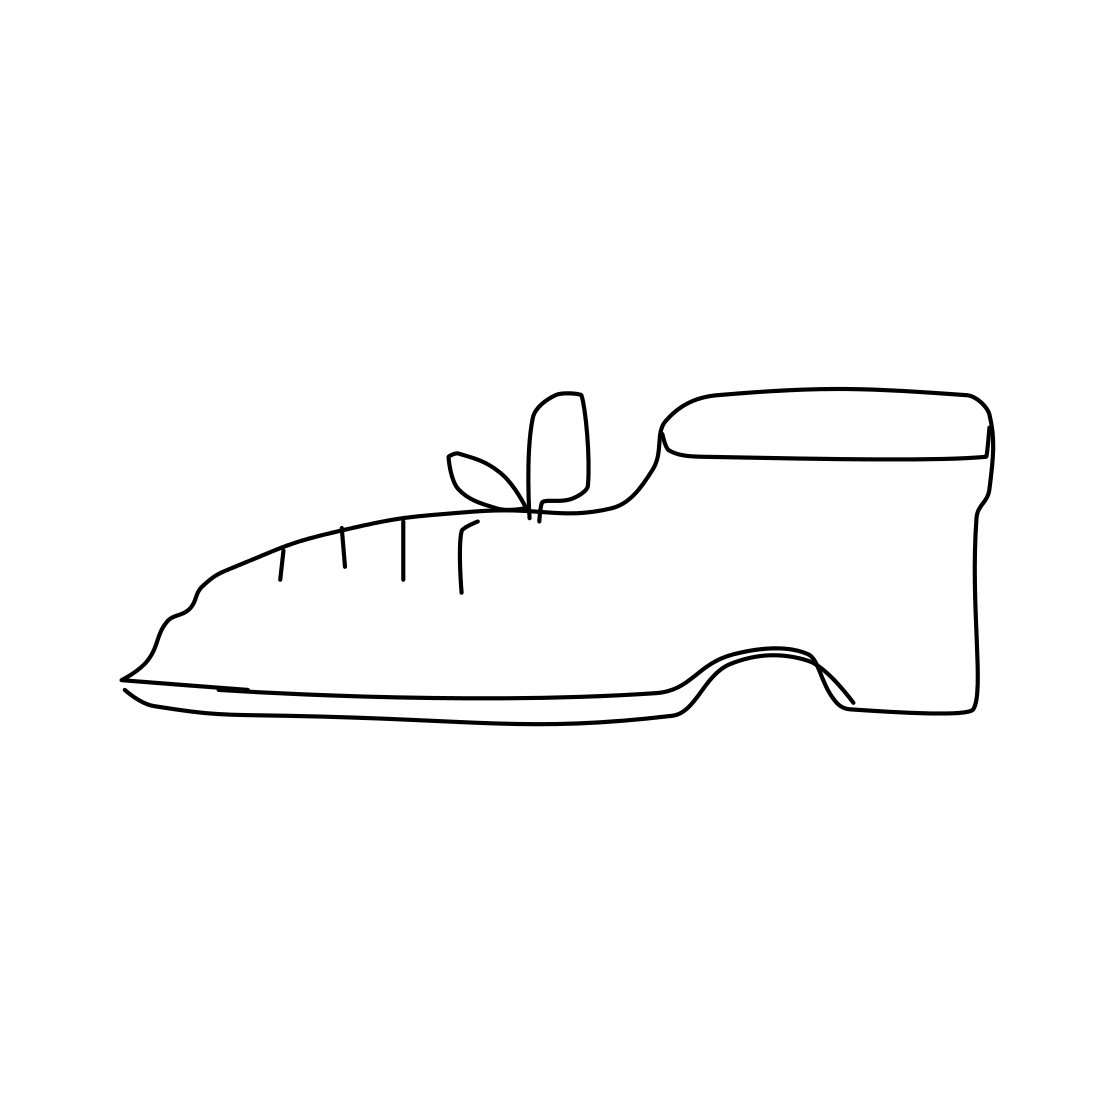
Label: shoe